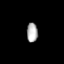
Tissue: prostate
Cell type: T cells
Senescence score: 0.326
Nuclear area (px): 208
Mean DAPI intensity: 173.327